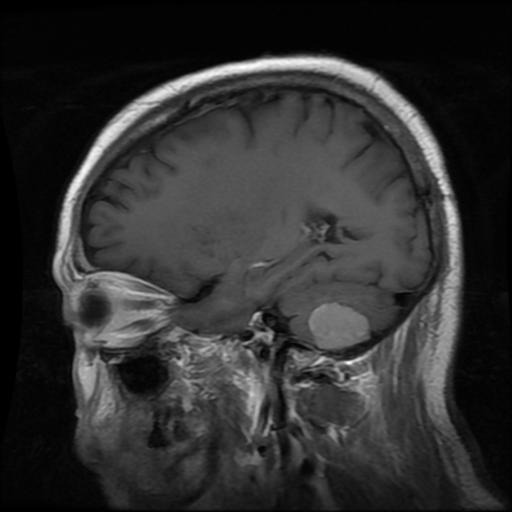
Label: meningioma